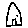
Label: house